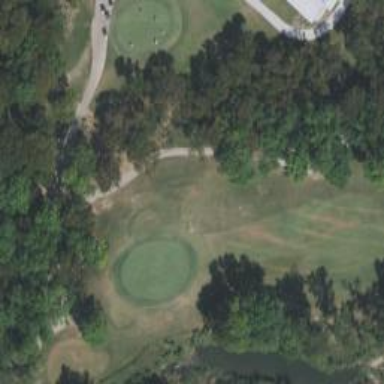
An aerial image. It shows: Service road designated as golf cart path.